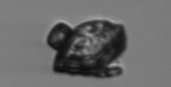
Label: Delphineis